Question: '''
<p><%= f.input :terms, :as => :boolean, :label => false, :boolean_style => :inline %>
Accept <%= link_to "Terms of use", terms_path,:remote => true %>
and <%=link_to "privacy Policy", privacy_path, :remote => true%></p>
'''
It ends up looking like this

What is the best way to line them up on the same line.
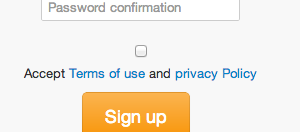
Answer: Here's a rather simple way:
'''
<%= content_for(:the_links) do %>
Accept <%= link_to "Terms of use", terms_path,:remote => true %>
and <%=link_to "privacy Policy", privacy_path, :remote => true%>
<% end %>
<%= simple_form_for @user do |f| %>
<%= f.input :email %>
<%= f.input :password %>
<%= f.input :terms, :as => :boolean, :label => content_for(:the_links)%>
<% end%>
'''